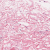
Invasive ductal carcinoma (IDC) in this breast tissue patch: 0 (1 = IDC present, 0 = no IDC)